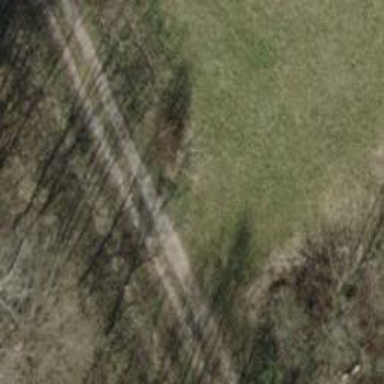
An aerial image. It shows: Compacted track road with grade3 tracktype.